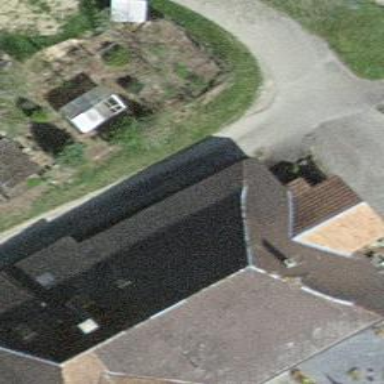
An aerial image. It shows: Farm building.